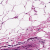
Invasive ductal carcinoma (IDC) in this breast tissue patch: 0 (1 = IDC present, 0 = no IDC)